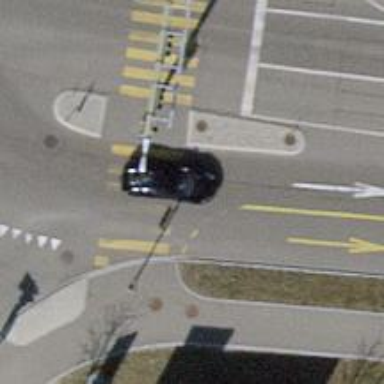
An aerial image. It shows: Road crossing with traffic signals.